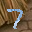
Label: 7